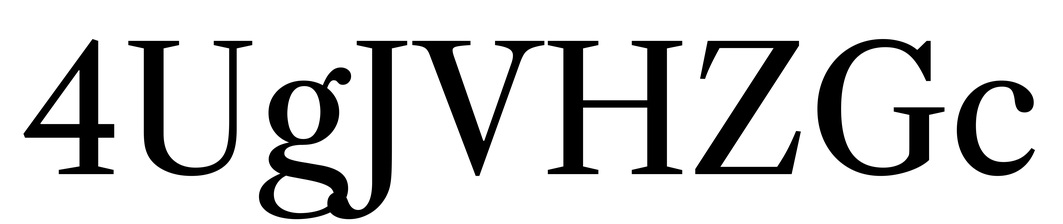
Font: LibreCaslonText_Regular